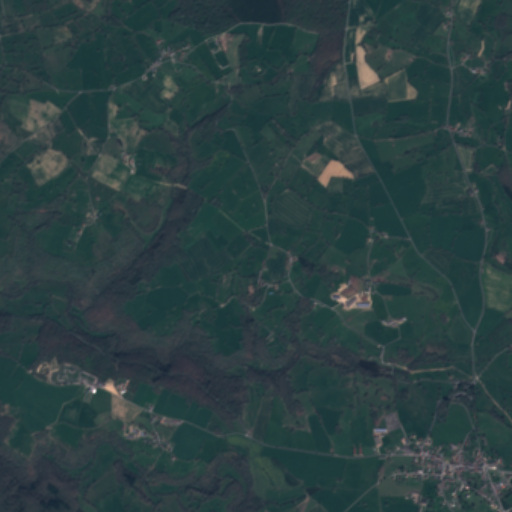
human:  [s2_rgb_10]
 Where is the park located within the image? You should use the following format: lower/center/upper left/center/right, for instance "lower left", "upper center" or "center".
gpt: The park is located in the lower right of the image.
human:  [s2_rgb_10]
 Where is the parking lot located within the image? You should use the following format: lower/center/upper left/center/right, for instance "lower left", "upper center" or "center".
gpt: The parking lot is located in the lower right of the image.
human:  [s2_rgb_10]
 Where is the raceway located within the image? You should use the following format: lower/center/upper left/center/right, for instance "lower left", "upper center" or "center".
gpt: The raceway is located in the lower left of the image.
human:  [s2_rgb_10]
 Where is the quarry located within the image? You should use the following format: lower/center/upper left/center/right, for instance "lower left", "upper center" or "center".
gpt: There is no quarry in the image.